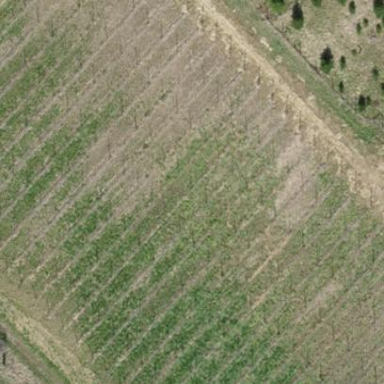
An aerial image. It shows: Vineyard where grapes are grown.